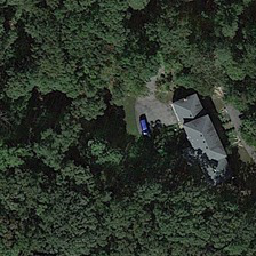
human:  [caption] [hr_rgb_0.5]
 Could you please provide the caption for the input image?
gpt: In the bright dark forest of residential areas

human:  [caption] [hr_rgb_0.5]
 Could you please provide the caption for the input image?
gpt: The car next to the house in the neighborhood is bright black.

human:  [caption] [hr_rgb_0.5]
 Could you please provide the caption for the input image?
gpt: The cars next to houses in sparse residential areas are bright black.

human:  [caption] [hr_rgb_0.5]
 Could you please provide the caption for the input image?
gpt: The car next to the house of sparse house is black.

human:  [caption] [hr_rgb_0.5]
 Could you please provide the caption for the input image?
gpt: The car next to the house in the sprawling residence is light black.